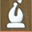
Piece: wB